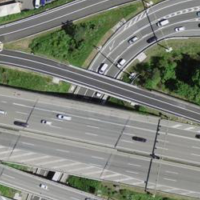
EUNIS habitat code: 57
Species observed at this site:
Streptopelia decaocto
Corvus corone
Passer domesticus
Columba palumbus